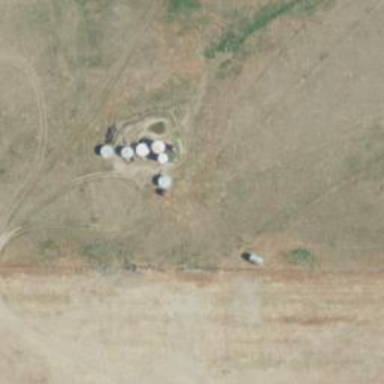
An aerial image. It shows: Silo.